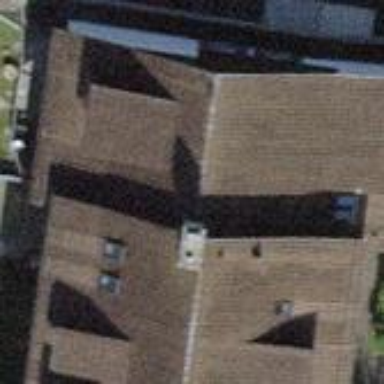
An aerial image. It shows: Building with gabled roof oriented across.